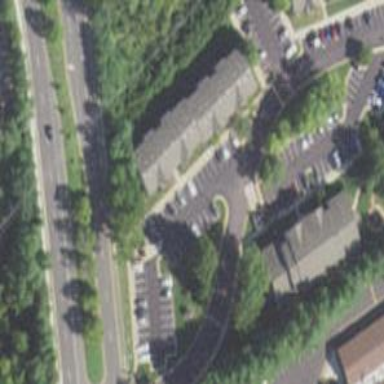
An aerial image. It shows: Asphalt service road with separate sidewalk.